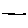
Label: hexagon